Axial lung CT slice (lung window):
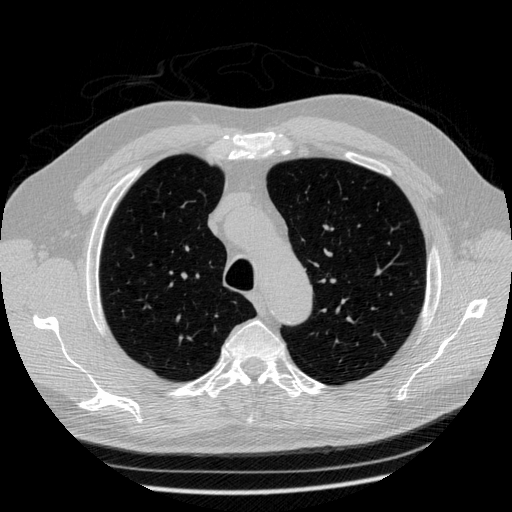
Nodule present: no